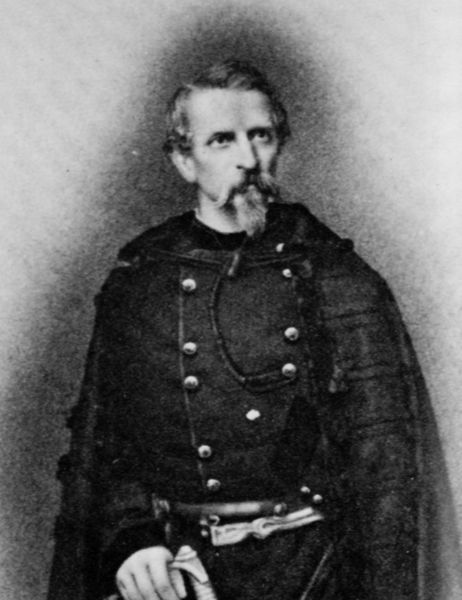
Titel: General Phil Kearney
Künstler: Mathew B. Brady
Schlagwörter: hand, mann, schatten, umhang, weiß, frisur, grau, haar, handschuh, hintergrund, licht, mund, nase, ohr, profil, schwarz, stirn, blick, gürtel, alt, anzug, bart, jacke, schnurrbart, arme, augen, gesicht, mensch, sehen, bild, bildnis, herr, portrait, porträt, haare, halbfigur, mantel, pose, knopf, kontrast, lippen, ohren, scheitel, deutschland, taille, wangen, haltung, koppel, amerika, könig, schnäuzer, seitenscheitel, streng, glanz, atelier, wange, knöpfe, dreiviertelprofil, kinnbart, knopfleiste, schnauzbart, schnauzer, ziegenbart, betrachter, unscharf, foto, fotografie, photographie, kontur, schwarz-weiss, militär, säbel, uniform, soldat, waffe, bismarck, degen, offizier, posieren, fürst, spitzbart, betrachten, photo, halbprofil, general, cape, fotographie, aufnahme, ludwig, regent, phto, goldknöpfe, atielieraufnahme, selbstbewußtsein, 19. jahrhundert, fail